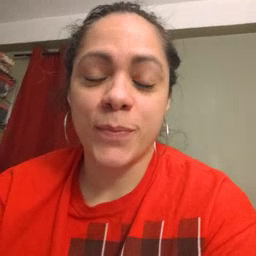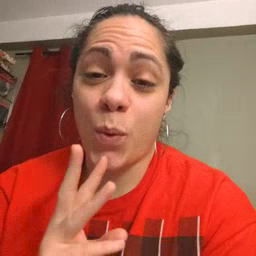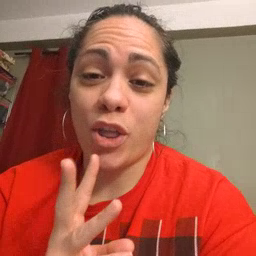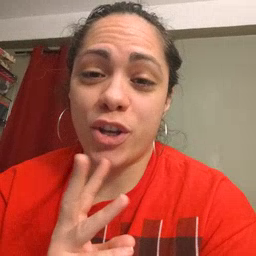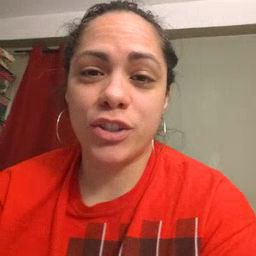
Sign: water